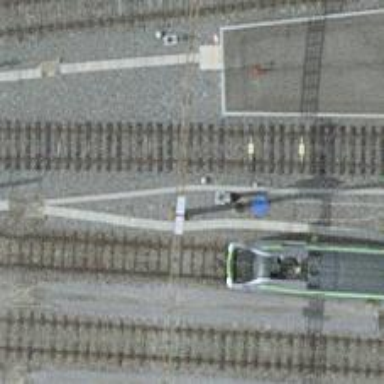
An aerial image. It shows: Railway signal.